Interaction volume radius: 10 \u00c5
Interaction volume height: 20 \u00c5
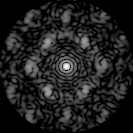
Disorder parameter: 0.6272